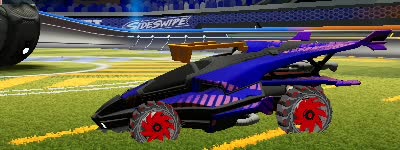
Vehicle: aftershock